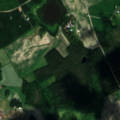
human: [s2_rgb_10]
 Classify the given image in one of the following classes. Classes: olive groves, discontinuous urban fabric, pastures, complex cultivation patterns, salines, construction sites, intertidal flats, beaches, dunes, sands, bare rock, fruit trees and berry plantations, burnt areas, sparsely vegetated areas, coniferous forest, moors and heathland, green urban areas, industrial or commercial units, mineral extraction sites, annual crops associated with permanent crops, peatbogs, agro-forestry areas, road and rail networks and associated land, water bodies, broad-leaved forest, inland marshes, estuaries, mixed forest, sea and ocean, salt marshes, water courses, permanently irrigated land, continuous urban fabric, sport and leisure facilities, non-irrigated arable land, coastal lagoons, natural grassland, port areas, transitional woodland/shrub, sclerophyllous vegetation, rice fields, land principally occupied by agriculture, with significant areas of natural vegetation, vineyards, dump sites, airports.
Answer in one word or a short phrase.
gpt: non-irrigated arable land, land principally occupied by agriculture, with significant areas of natural vegetation, mixed forest, water bodies